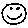
Label: smiley face